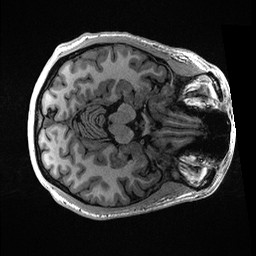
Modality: T1w
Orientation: axial
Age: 26
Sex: male
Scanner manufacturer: ge
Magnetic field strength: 3 T
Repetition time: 0.006952 s
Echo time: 0.00292 s